Field crop: maize
Growth stage: 2
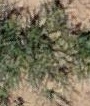
Species: salsola